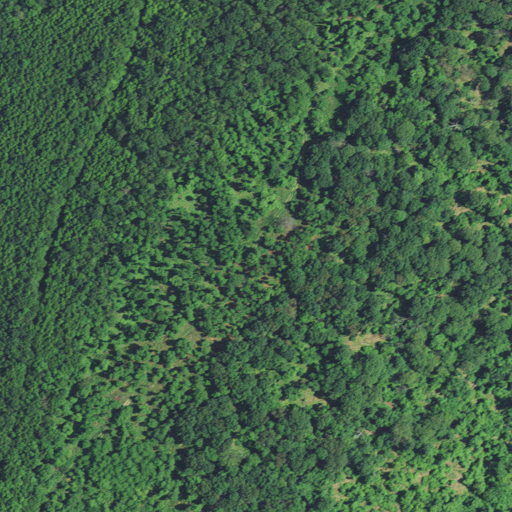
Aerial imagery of mountain in West Virginia named River Mountain containing deciduous forest, open development, and mixed forest